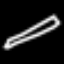
Label: pencil